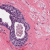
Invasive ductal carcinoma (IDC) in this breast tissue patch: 0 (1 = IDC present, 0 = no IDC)